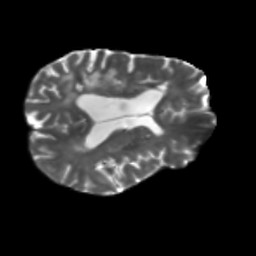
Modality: T2w
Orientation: axial
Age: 64
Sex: male
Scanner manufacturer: siemens
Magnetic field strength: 3 T
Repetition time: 5.25 s
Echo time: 0.08 s